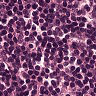
Metastatic tissue present: no